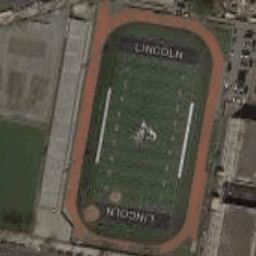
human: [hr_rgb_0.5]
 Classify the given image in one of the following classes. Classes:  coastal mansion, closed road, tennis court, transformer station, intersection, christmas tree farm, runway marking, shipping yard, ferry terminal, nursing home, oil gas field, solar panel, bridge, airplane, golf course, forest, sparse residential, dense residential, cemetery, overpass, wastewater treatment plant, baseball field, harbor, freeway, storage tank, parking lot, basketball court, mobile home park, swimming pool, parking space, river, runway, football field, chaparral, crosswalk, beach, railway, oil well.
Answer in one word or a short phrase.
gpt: football field